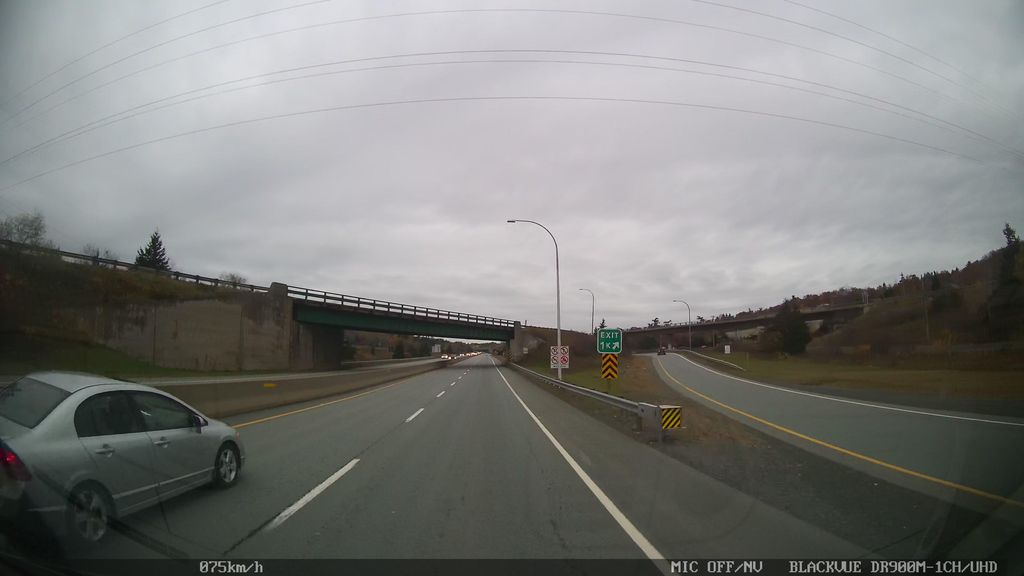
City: halifax